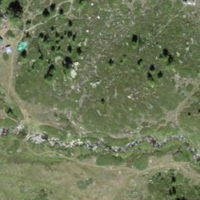
EUNIS habitat code: 26
Species observed at this site:
Empetrum nigrum
Sempervivum montanum